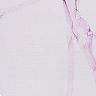
Metastatic tissue present: no